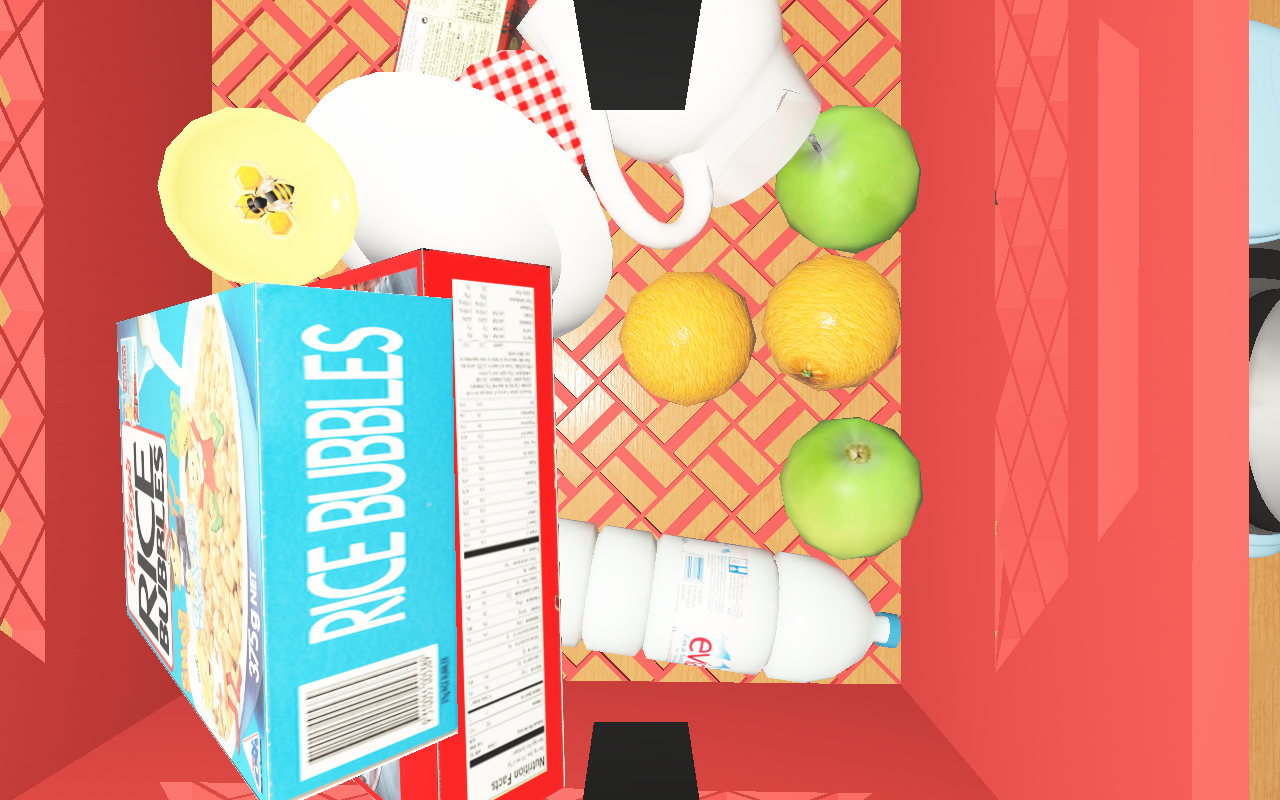
Objects in the scene:
carafe
water bottle
orange
orange
glass
wineglass
honey jar
cereal box
biscuit box